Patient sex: M
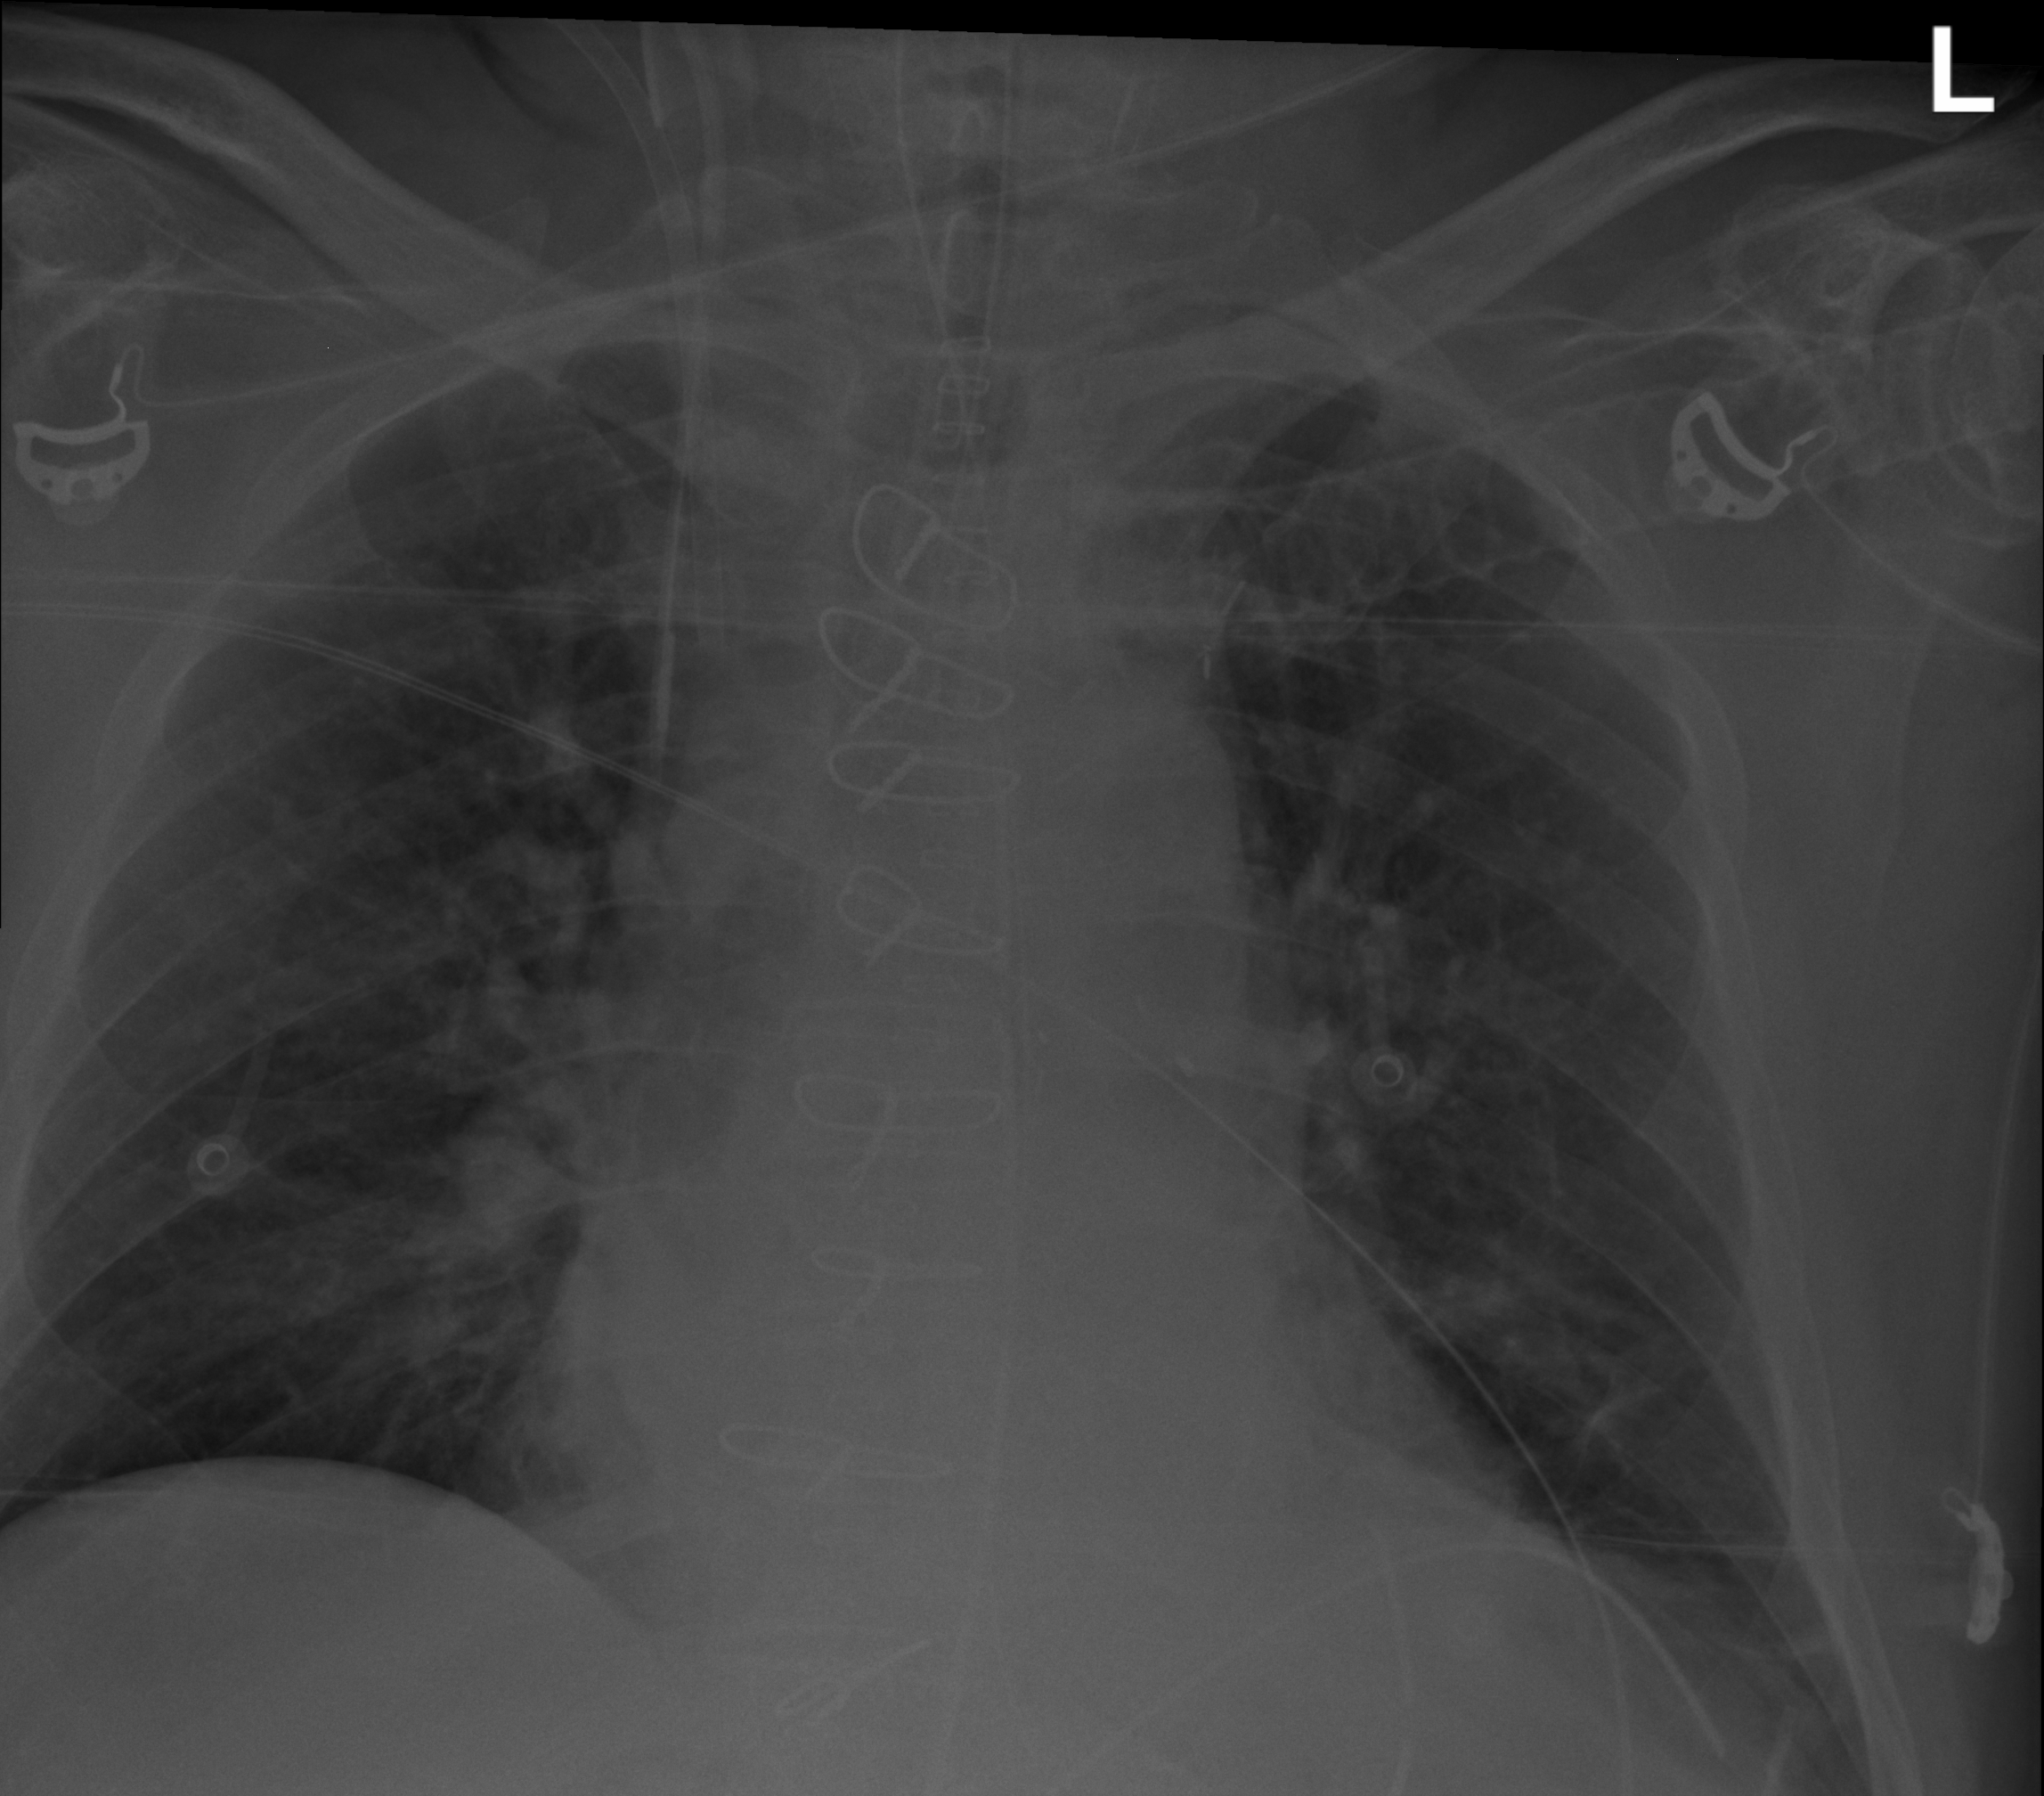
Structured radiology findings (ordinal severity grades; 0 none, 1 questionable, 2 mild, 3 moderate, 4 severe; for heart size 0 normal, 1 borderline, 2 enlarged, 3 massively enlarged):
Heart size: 2
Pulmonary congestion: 0
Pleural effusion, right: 0
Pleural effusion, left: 0
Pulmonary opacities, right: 0
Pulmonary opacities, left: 0
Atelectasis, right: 0
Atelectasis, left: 2